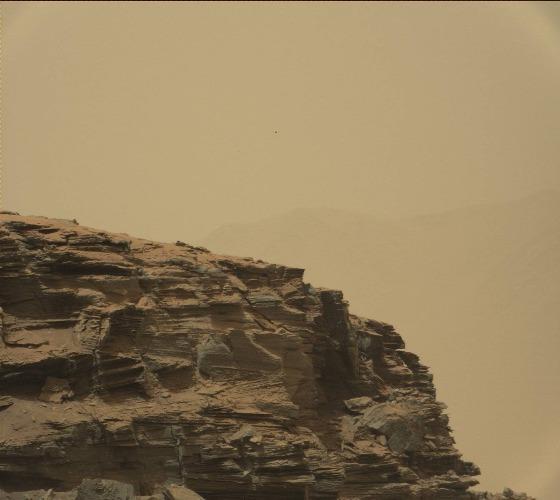
Terrain classes present: Bedrock, Shadow, Sky / Distant Mountains